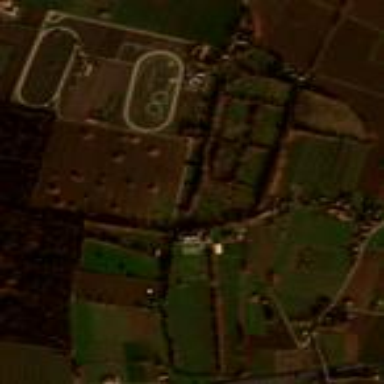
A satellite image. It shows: Sports centre dedicated to horse racing on leisure land.